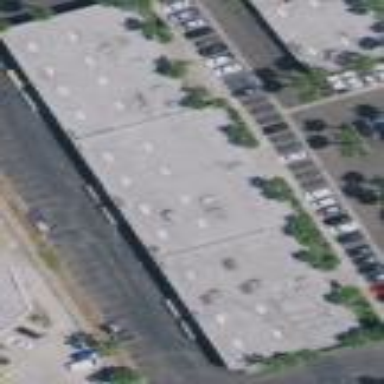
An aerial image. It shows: Industrial building.